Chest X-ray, PA view. Patient: 62 years old, sex M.
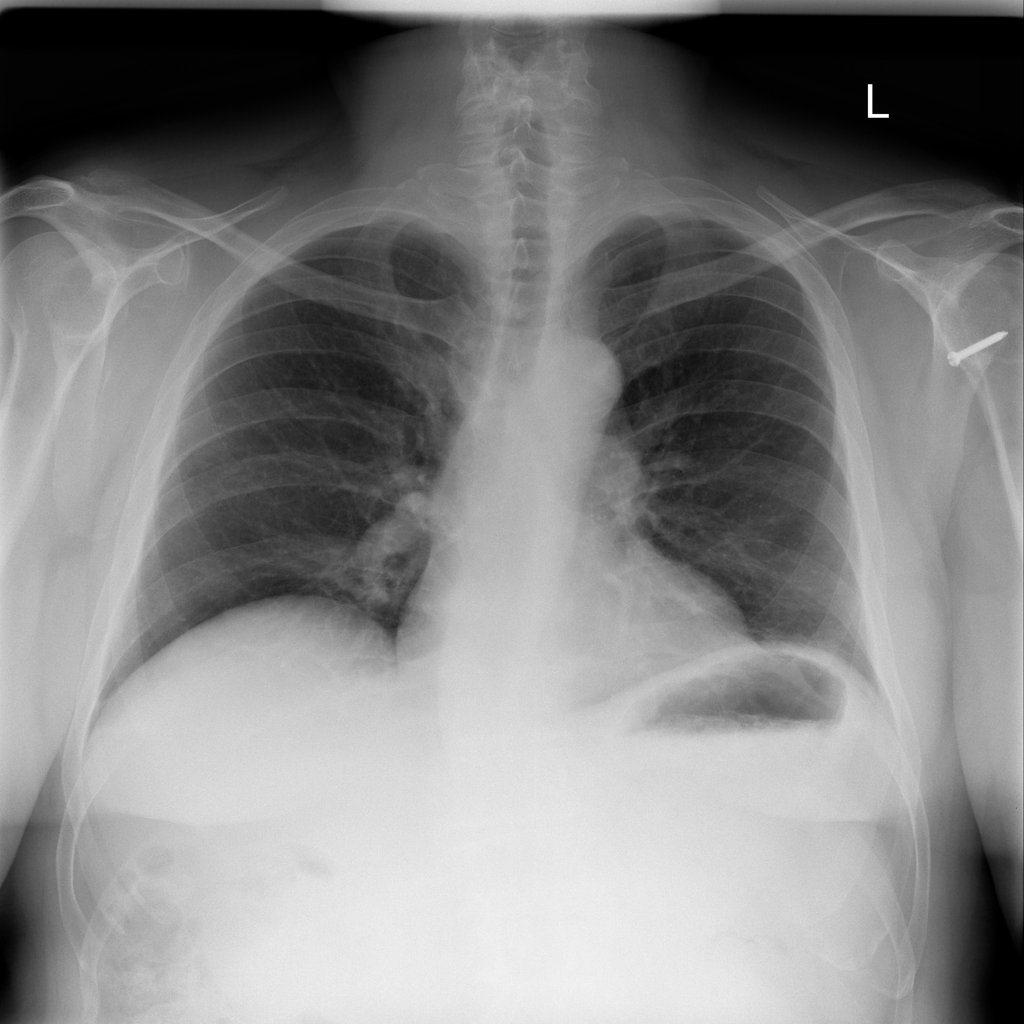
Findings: No Finding